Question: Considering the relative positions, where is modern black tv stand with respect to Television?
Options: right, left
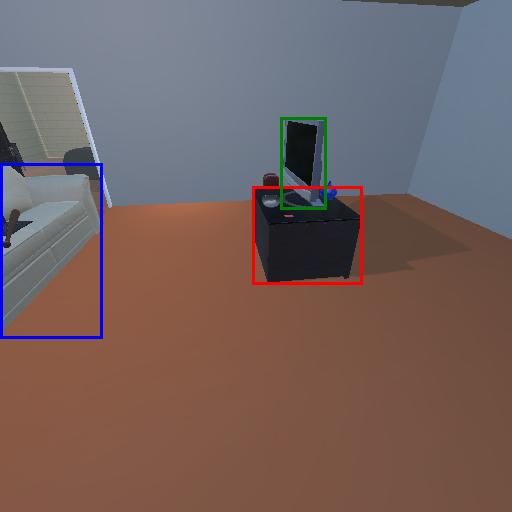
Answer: right